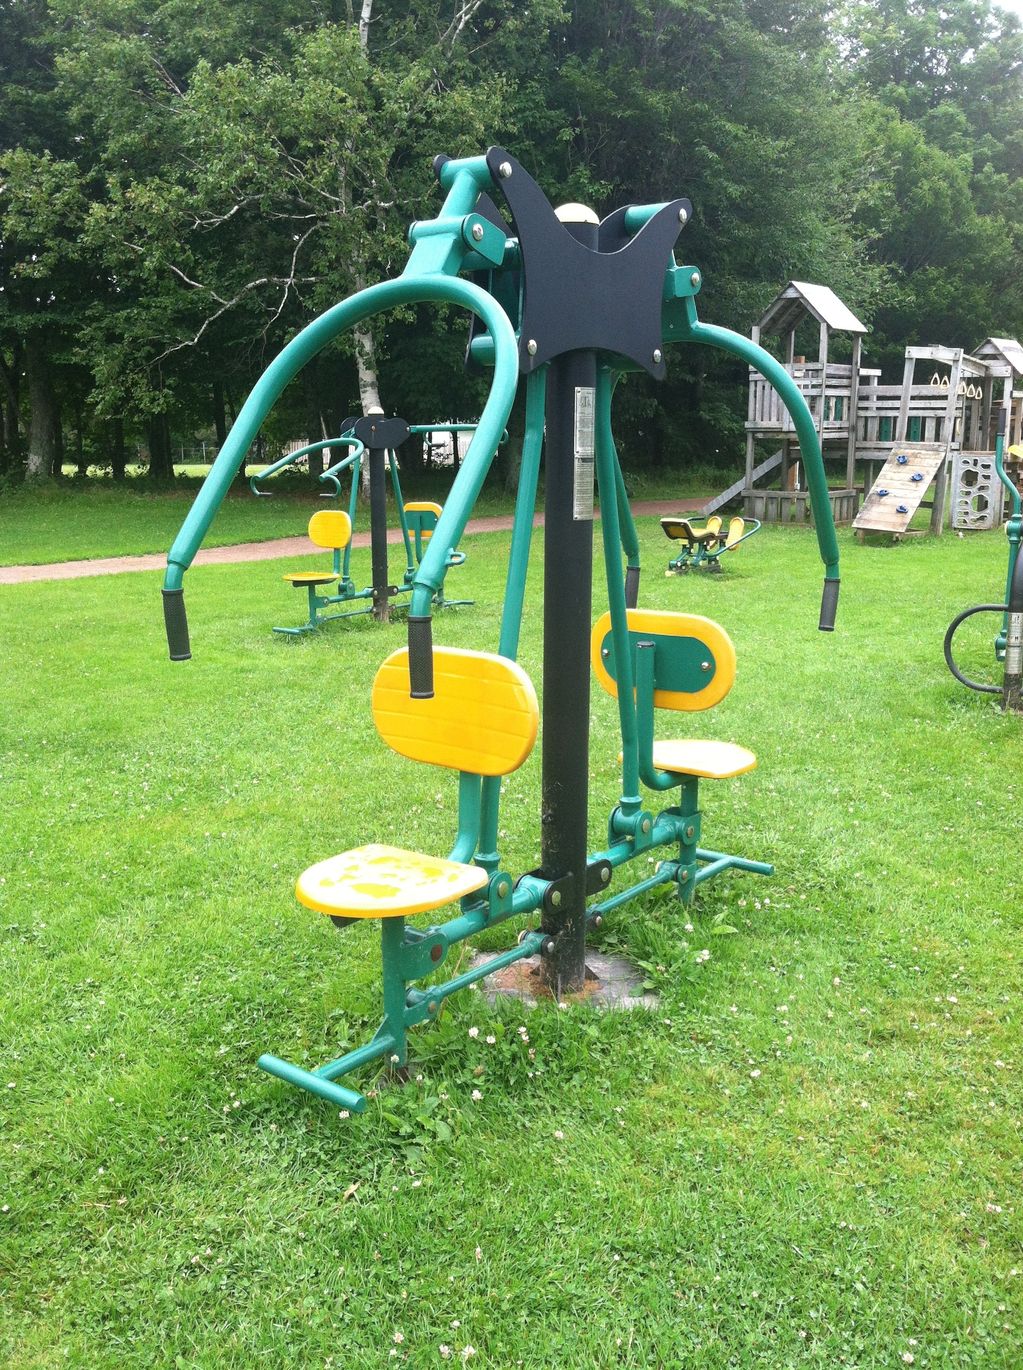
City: charlottetown